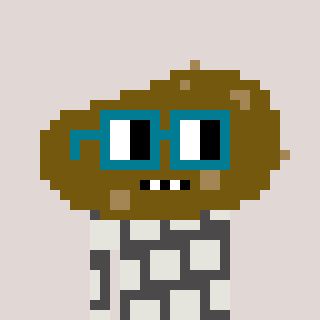
a pixel art character with square dark green glasses, a potato-shaped head and a grayscale-colored body on a warm background